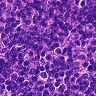
Metastatic tissue present: no